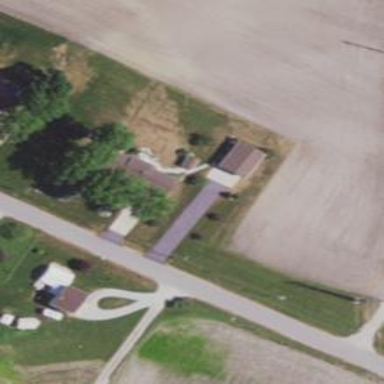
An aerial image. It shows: Driveway leading to service road.